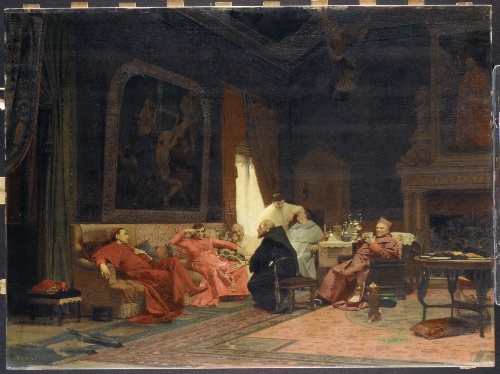
Title: The Missionary's Adventures
Artist: Jean-Georges Vibert
Artist bio: French, Paris 1840–1902 Paris
Date: ca. 1883
Object type: Painting
Classification: Paintings
Medium: Oil on wood
Dimensions: 39 x 53 in. (99.1 x 134.6 cm)
Department: European Paintings
Credit line: Bequest of Collis P. Huntington, 1900
Accession year: 1925
Repository: Metropolitan Museum of Art, New York, NY
Tags: Interiors|Men|Dogs|Bishops|Monks